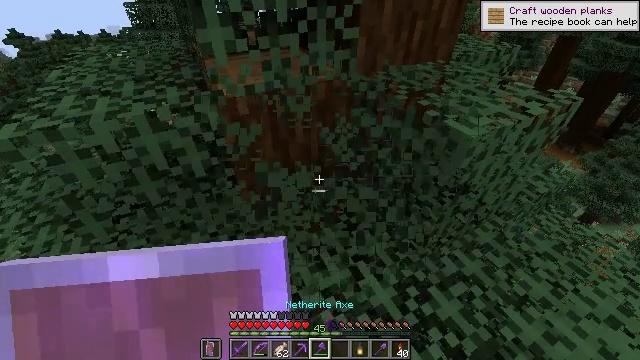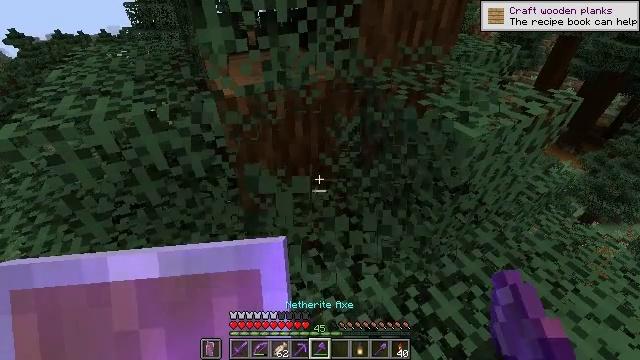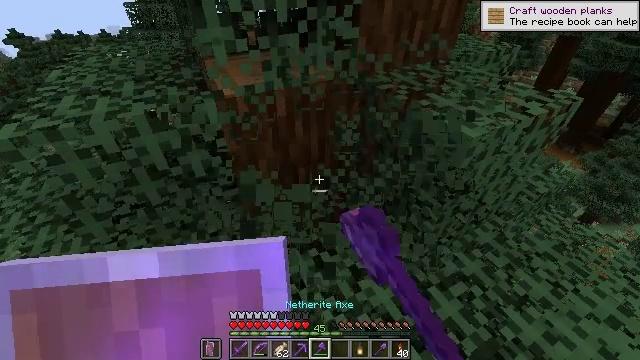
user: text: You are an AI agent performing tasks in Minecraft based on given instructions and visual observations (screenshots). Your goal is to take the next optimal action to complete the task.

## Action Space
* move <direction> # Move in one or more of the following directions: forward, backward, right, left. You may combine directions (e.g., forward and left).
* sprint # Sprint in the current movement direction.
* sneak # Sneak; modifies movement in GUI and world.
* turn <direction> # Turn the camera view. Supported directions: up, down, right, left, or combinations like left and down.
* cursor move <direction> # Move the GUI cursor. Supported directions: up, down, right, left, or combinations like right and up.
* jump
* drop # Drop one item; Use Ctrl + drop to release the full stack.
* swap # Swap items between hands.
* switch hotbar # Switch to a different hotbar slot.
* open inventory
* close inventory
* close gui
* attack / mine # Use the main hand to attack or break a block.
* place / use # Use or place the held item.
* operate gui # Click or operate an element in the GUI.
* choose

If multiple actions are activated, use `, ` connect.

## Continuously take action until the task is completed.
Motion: motion action
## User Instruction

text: Break the spruce leaves to clear the area.
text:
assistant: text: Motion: attack / mine
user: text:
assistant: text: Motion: no_op
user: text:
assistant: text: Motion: no_op